Question: I want to submit my app (WP8) on windows phone store, but my store options are disabled. Please provide any solution to publish my app.

Please help me to upload my app.
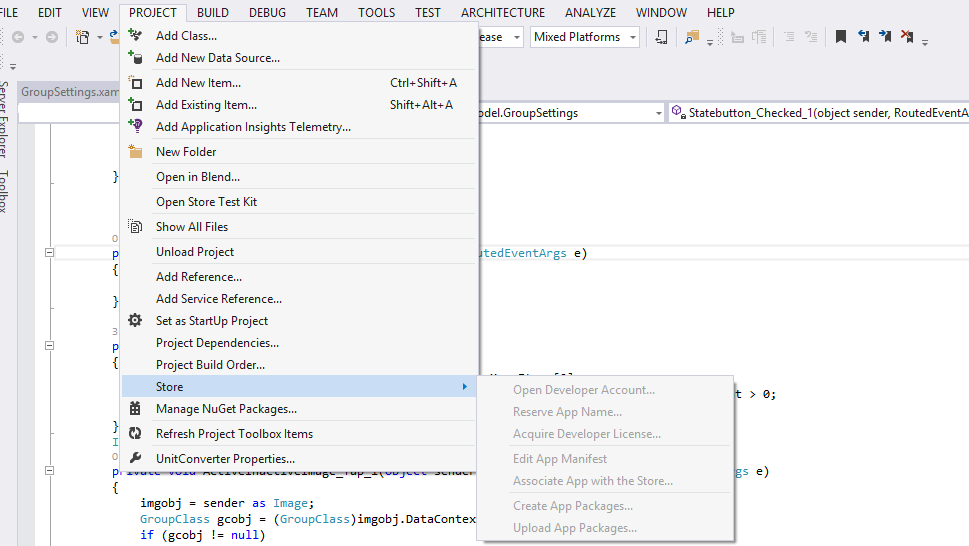
Answer: I had the same problem. It appeared that the basic release build creates the needed files to add your app to the store.
Check '\Bin\Release' folder and look for '.xap' file (f.ex 'MyApp_Release_AnyCPU.xap'). This is the package that you can submit. You can add it to the <URL>.